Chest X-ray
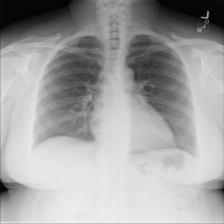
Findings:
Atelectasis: negative
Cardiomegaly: negative
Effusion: negative
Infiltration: negative
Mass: negative
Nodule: negative
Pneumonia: negative
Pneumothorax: negative
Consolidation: negative
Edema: negative
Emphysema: negative
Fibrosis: negative
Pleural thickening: negative
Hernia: negative